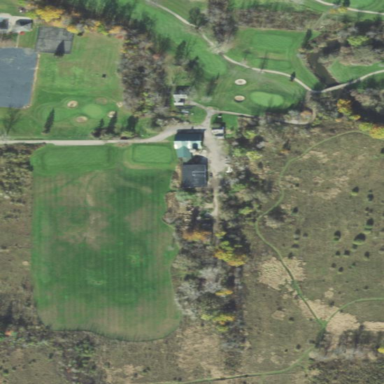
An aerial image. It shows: Rough area on grassy golf course.